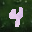
Label: 4